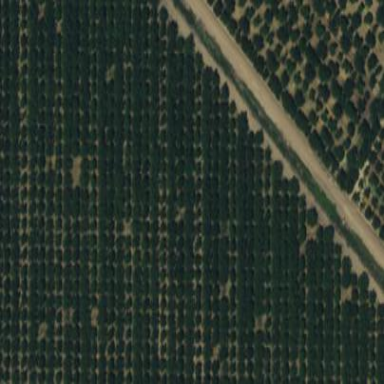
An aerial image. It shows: Orchard.